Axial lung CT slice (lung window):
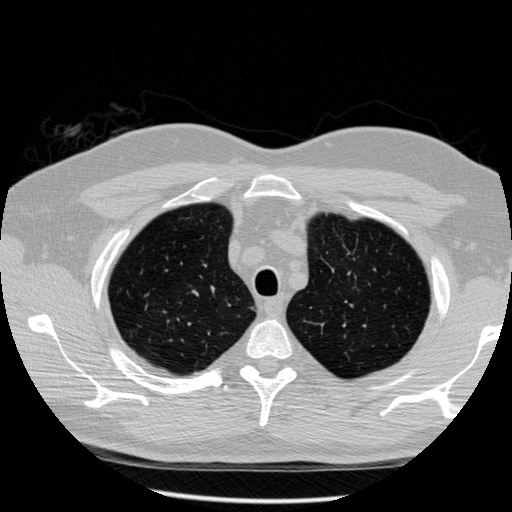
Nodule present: no